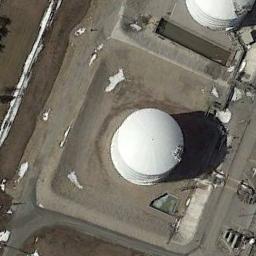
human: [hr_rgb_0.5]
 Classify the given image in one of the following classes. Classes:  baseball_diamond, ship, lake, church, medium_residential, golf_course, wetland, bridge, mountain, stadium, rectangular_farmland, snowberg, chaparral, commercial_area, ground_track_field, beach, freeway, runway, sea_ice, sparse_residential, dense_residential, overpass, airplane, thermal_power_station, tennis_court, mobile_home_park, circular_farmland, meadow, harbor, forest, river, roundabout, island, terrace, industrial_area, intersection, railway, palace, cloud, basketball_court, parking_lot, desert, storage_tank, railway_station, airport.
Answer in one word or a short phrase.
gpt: storage_tank